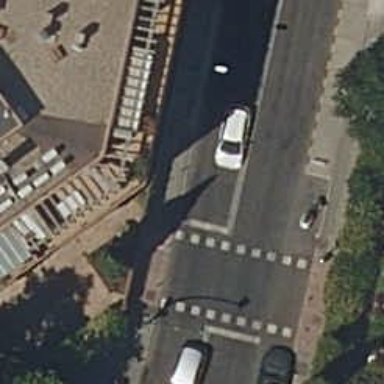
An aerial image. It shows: Bus stop with platform for public transport.